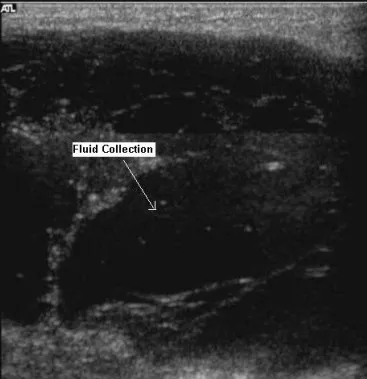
USS right groin showing fluid collection.
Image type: radiology (ultrasound)